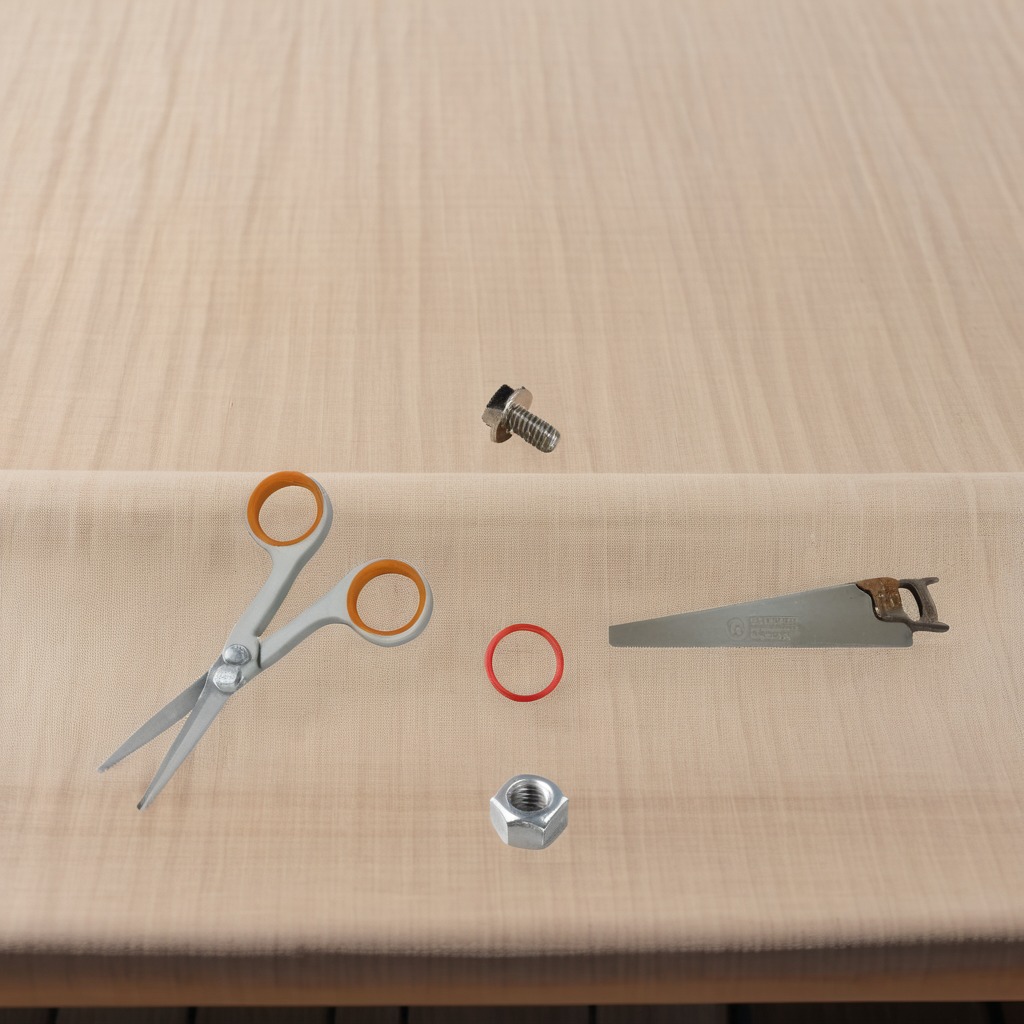
A rubber Oring, a metal machine screw, a handheld metal saw, a metal nut, and a pair of scissors are lying on the wooden table.